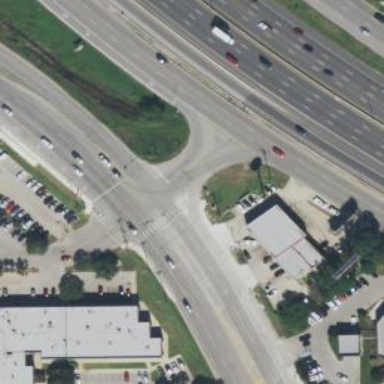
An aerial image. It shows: Asphalt road with primary link designation.